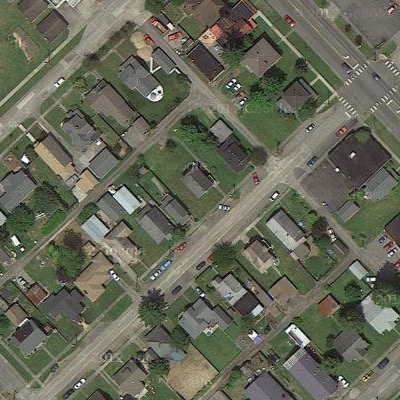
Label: fResident